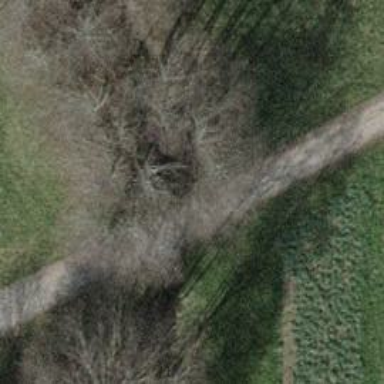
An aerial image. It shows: Culvert tunnel.